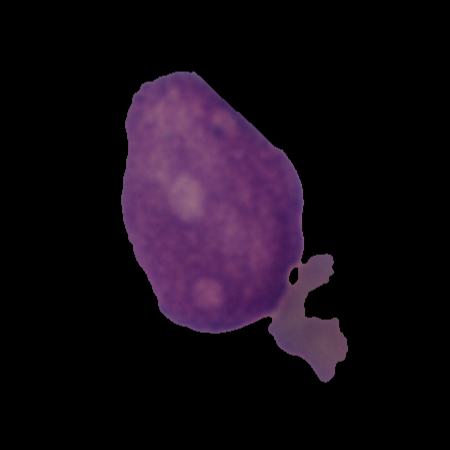
Label: cancer